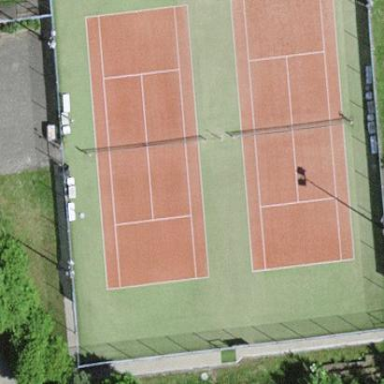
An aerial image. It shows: Tennis court on pitch.